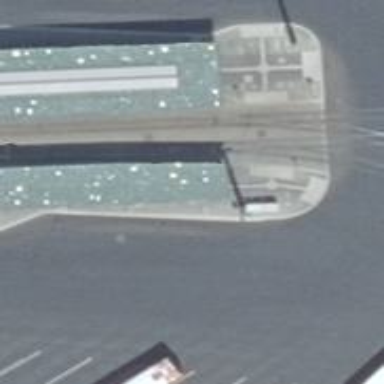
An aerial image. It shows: Tram stop.